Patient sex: M
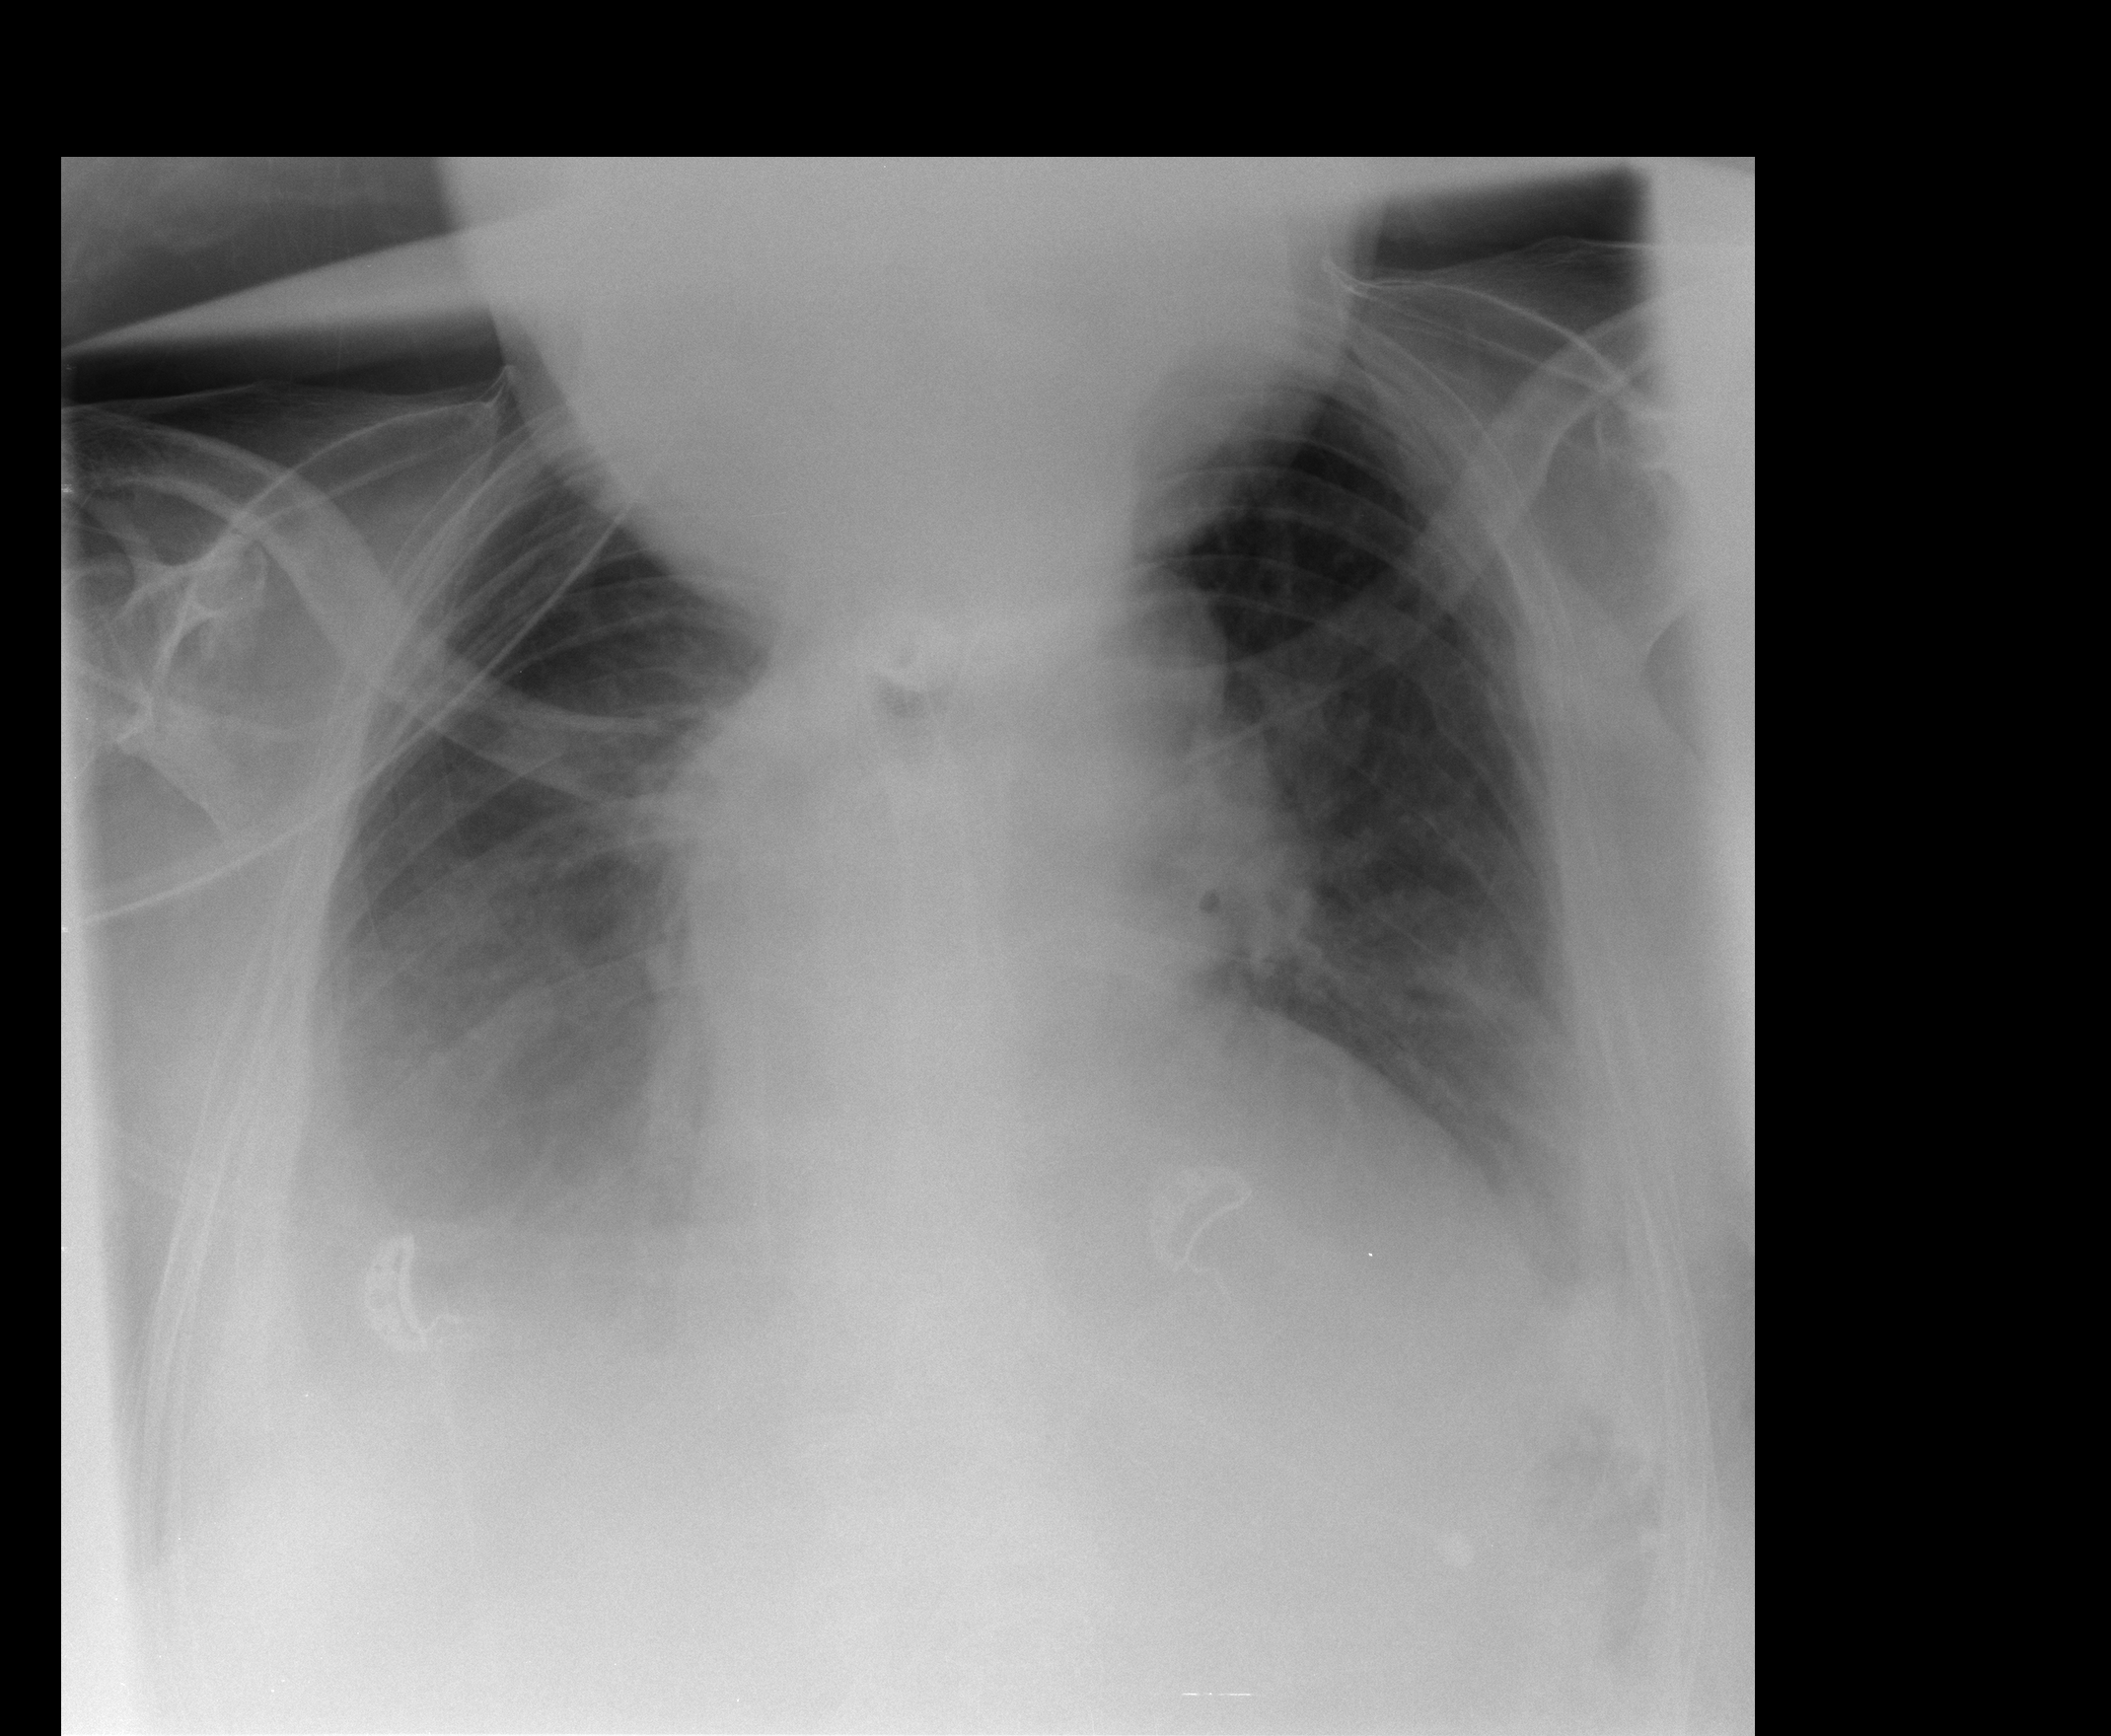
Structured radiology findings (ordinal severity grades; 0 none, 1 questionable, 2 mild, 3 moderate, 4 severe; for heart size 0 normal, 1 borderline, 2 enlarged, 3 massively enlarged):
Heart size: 2
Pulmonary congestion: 2
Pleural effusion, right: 3
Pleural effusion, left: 2
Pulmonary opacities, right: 0
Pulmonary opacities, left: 0
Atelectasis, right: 2
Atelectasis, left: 2